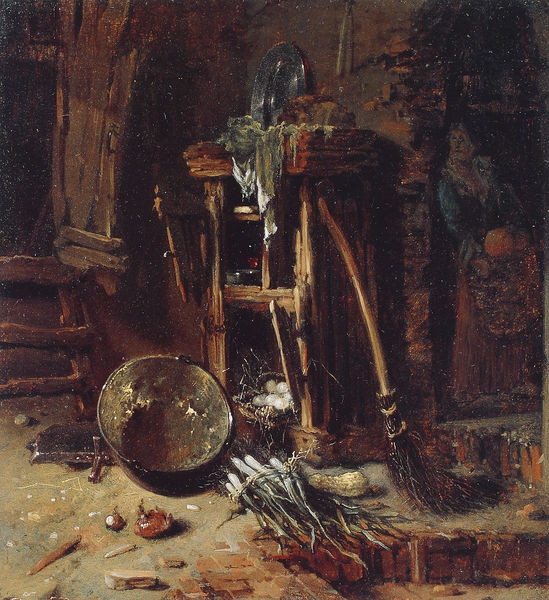
Titel: Ecke einer Scheune
Künstler: Willem Kalf
Institution: Detroit, The detroit Institute of Arts
Schlagwörter: frau, holz, raum, tisch, tür, tuch, alt, regal, arm, messer, schale, schüssel, stein, steine, teller, innenraum, hütte, boden, stoff, tücher, höhle, chaos, gemüse, stilleben, stillleben, apfel, tomate, topf, schrank, genrebild, bäuerin, reisig, ziegel, leiter, korb, stube, besen, besenstil, zwiebel, eingang, loch, staub, ein, anrichte, küche, köchin, brennholz, ausgang, eingan, eimer, steinboden, kästchen, tritt, verwüstung, verfallen, kessel, holztür, eier, zwiebeln, karotte, möhre, lauch, reisigbesen, champignons, ei, senstilleben, eierkorb